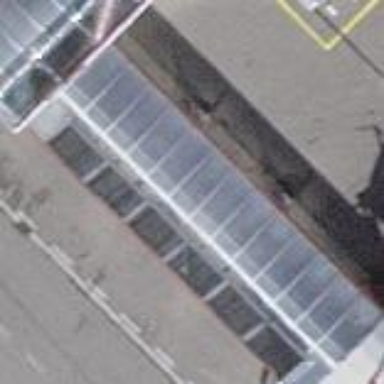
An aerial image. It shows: Car wash facility located under roof.